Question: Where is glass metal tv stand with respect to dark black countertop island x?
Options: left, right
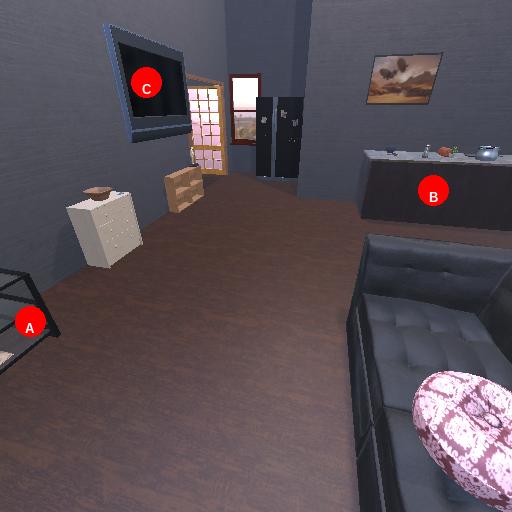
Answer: left